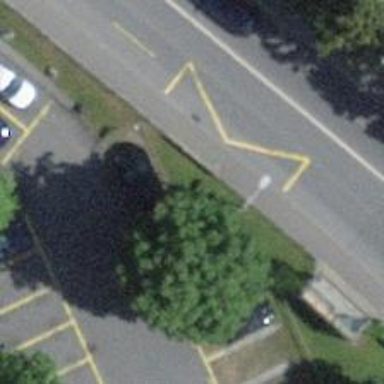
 serving as platform for public transportation."